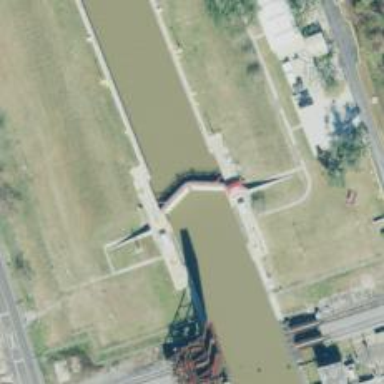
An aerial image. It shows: Lock gate on waterway.